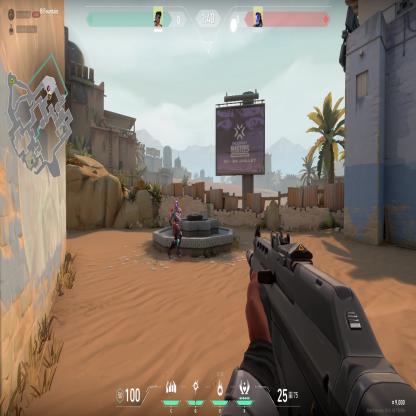
Label: enemy